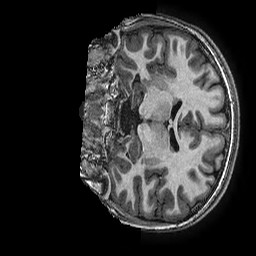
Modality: T1w
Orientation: coronal
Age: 13
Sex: male
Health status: ill
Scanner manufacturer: ge
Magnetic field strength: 3 T
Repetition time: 0.00766 s
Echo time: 0.003476 s